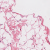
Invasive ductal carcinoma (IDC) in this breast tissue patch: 0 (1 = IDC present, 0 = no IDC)